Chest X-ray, PA view. Patient: 43 years old, sex M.
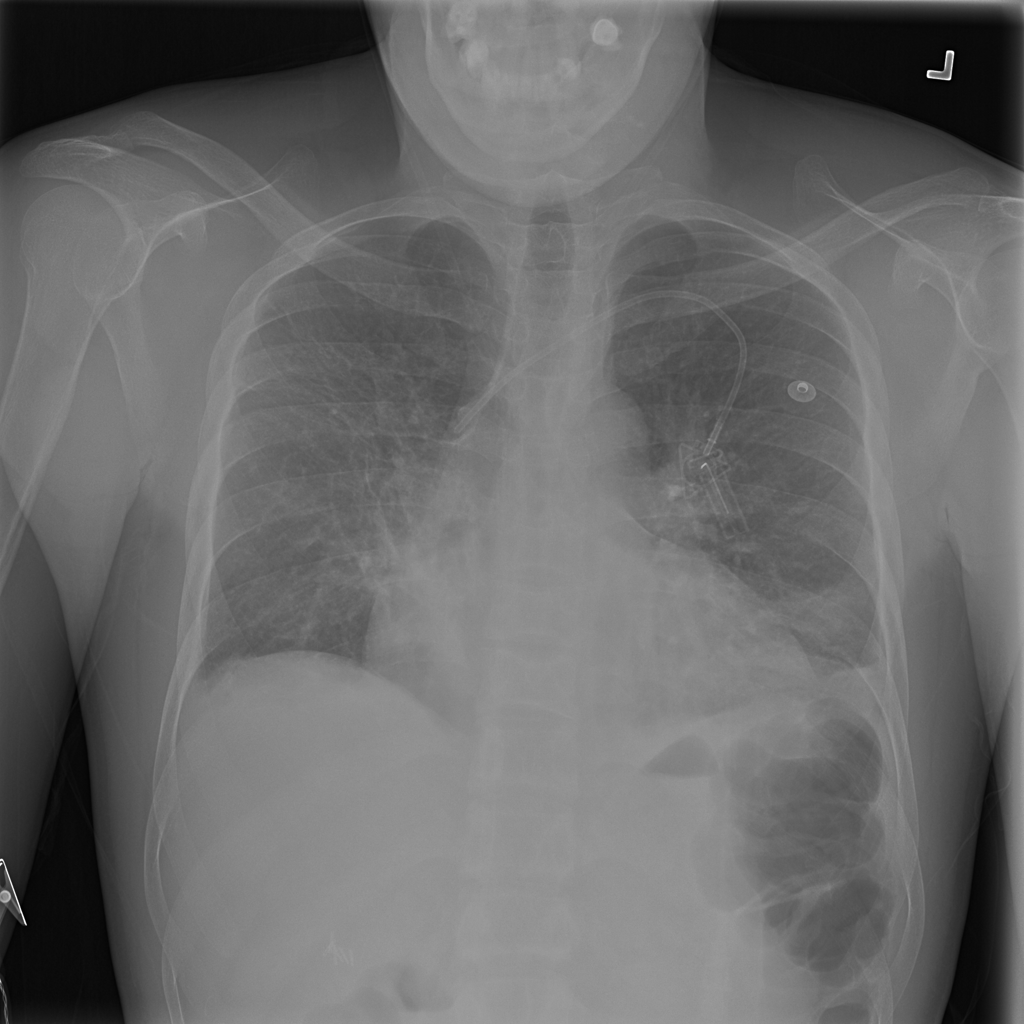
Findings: Cardiomegaly, Effusion